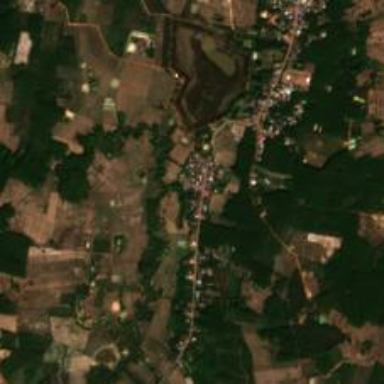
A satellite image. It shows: Village area.